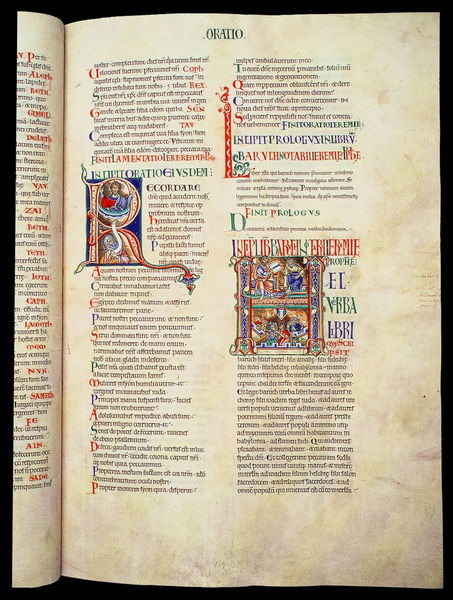
Titel: Winchester-Bibel
Institution: Winchester, Cathedral
Schlagwörter: blau, gott, grün, schwarz, rot, alt, bibel, geschichte, gold, rechts, schrift, spalten, buch, initialen, seite, text, buchstaben, initiale, schlange, buchseite, christus, jesus, mittelalter, zeilen, zeit, verkündigung, lehre, latein, buchmalerei, evangelium, illumination, oratio, r, l, h, rot+blau, finit